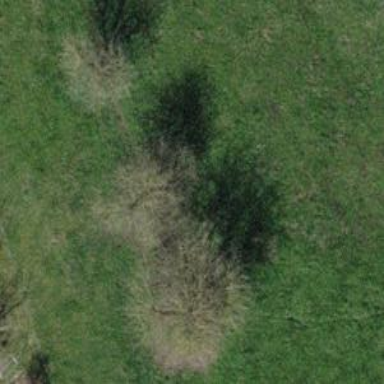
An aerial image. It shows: Single tag "natural: tree."